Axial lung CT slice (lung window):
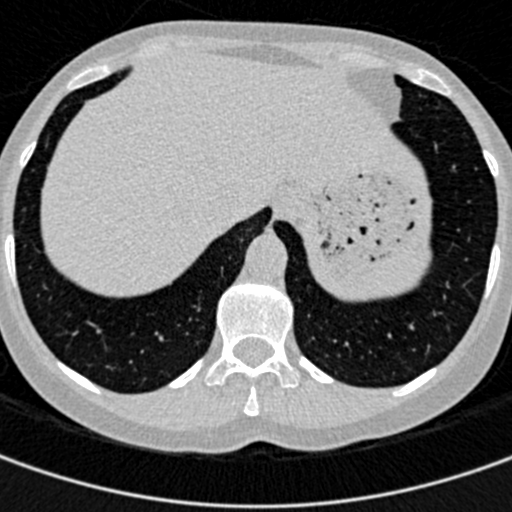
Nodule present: no